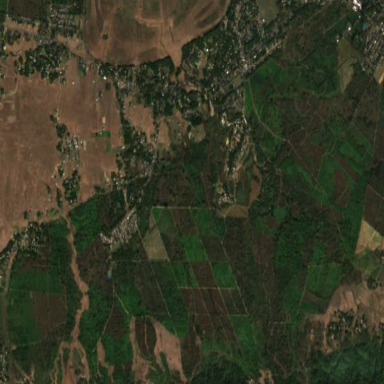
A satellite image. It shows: Orchard consisting of tea plants.